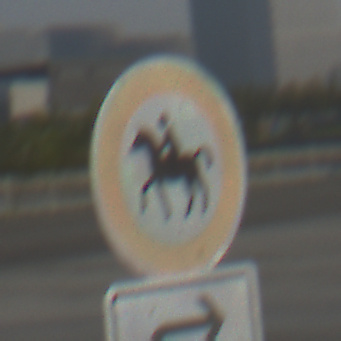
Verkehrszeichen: VerbotReiter
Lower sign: RichtungsangabeDurchPfeile5
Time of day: SunriseSunset
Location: Outdoor (Urban)
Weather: Clear
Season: NotSpecified
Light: Natural